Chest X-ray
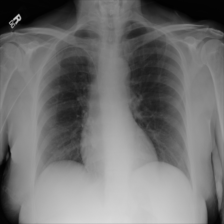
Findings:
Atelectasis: negative
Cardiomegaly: negative
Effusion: negative
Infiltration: negative
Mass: negative
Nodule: negative
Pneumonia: negative
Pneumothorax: negative
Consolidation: negative
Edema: negative
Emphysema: negative
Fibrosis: negative
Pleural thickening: negative
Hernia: negative